Question: This is what I see:

The value is set at '160.90', but displays as '160.<PHONE>' etc.
'''
<input class="form-control" ng-model="imprint.total"
value="{{imprint.total | number:2}}" readonly>
'''
It goes through filtering of certain inputs to get that total, but essentially it's just a price multiplied to quantity.
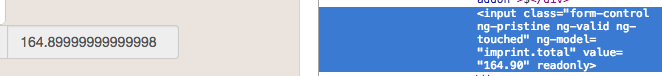
Answer: The value in the value attribute will be overridden by 'ng-model' directive when it sets the viewvalue as it renders. You have a readonly textbox you could just as well remove the ng-model from it.
'''
<input class="form-control"
value="{{imprint.total | number:2}}" readonly>
'''
With 'ng-model' and to format live data entry you would need to create a directive and use <URL> to format the value.
'''
angular.module('app', []).directive('format', ['numberFilter',
function(numberFilter) {
return {
restrict: 'A',
require: 'ngModel',
link: function(scope, elm, attr, ngModel) {
var decPlaces = attr.format || 2;
function formatter(value) {
if (value) {
return numberFilter(value, decPlaces);
}
}
ngModel.$formatters.push(formatter);
}
}
}
]);
'''
'''
<script src="https://ajax.googleapis.com/ajax/libs/angularjs/1.2.23/angular.min.js"></script>
<div ng-app="app" ng-init="imprint=164.899999">
<input class="form-control" value="{{imprint | number:2}}" readonly>
<input class="form-control" ng-model="imprint" format="2" readonly>
</div>
'''